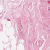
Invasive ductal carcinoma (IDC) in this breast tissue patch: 0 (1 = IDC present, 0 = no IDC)